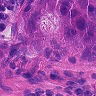
Metastatic tissue present: yes